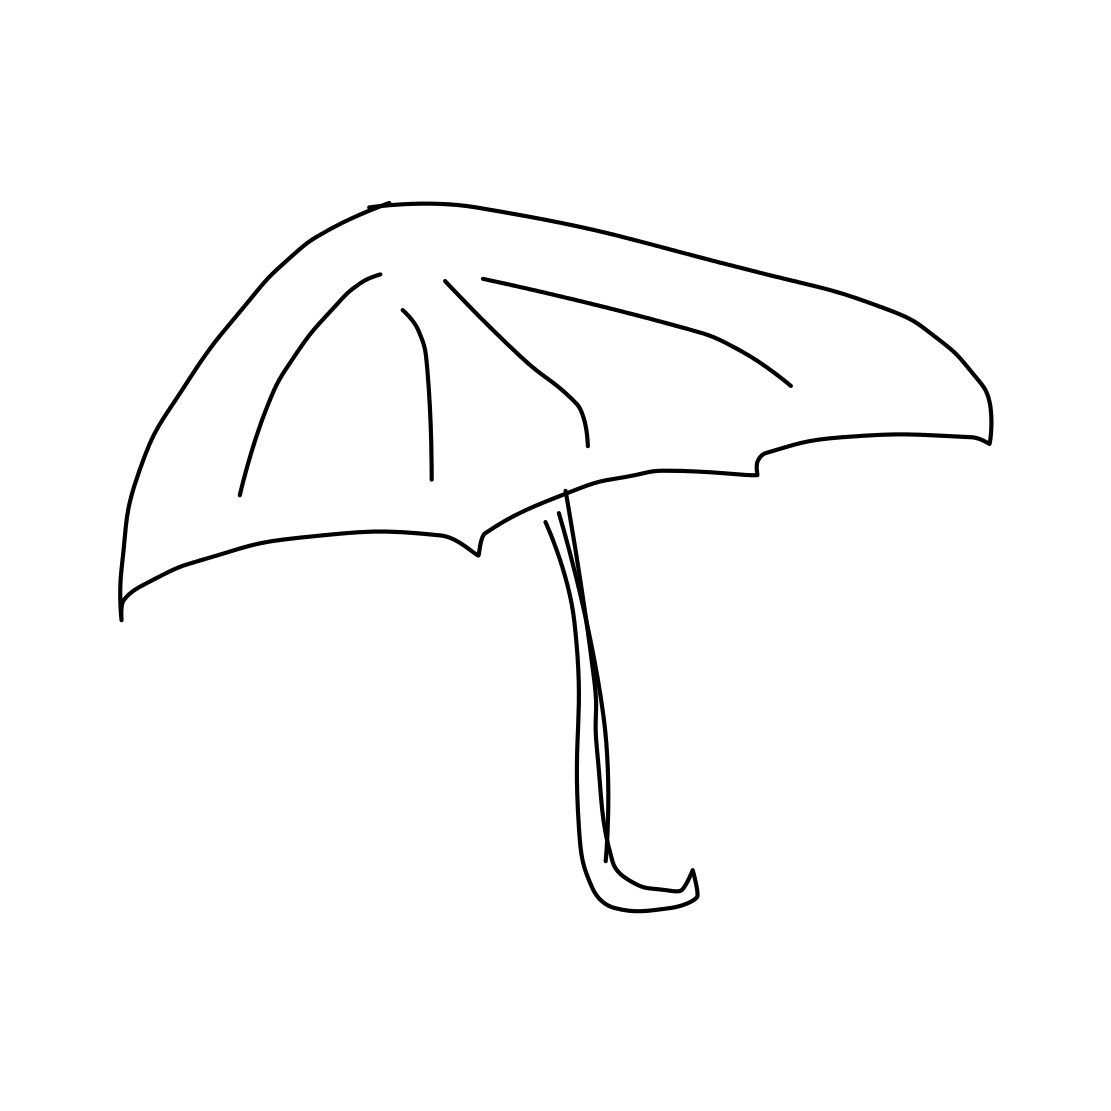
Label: umbrella